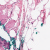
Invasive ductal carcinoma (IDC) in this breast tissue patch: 0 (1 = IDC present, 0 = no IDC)